Field crop: maize
Growth stage: 2
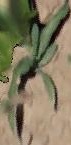
Species: maize